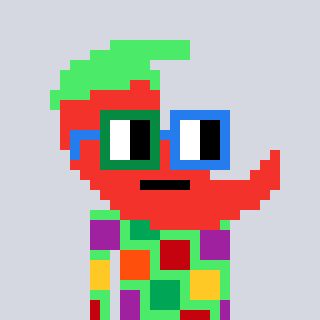
a pixel art character with square green and blue glasses, a chilli-shaped head and a teal-colored body on a cool background